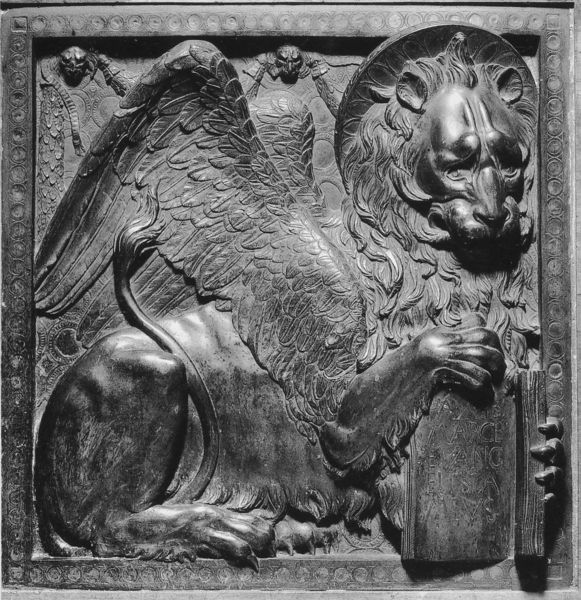
Titel: Evangelistensymbole
Künstler: Donatello
Standort: Padua, Basilica del Santo (EU - I - Venetien)
Schlagwörter: flügel, kopf, grau, köpfe, tier, gesichter, augen, bibel, halten, rahmen, schädel, auge, locken, engel, skulptur, mähne, schwanz, schweif, relief, italien, venedig, metall, bronze, foto, buch, text, krallen, rom, heiligenschein, nimbus, fabelwesen, florenz, kralle, löwe, hält, quadrat, tatzen, markus, febelwesen